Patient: sex F, age 59
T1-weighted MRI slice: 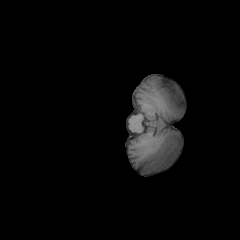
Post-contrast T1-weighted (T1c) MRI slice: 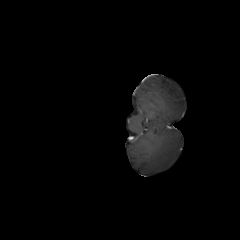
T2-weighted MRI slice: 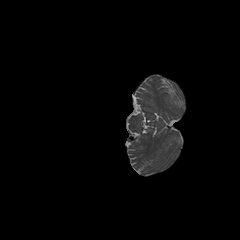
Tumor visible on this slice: no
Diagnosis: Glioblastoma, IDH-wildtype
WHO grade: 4